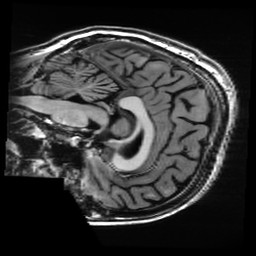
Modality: T1w
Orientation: sagittal
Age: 39
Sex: female
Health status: healthy
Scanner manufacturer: ge
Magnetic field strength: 3 T
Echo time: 0.0052 s